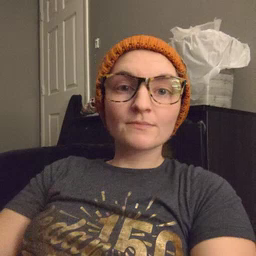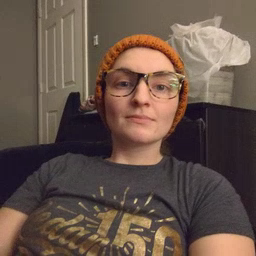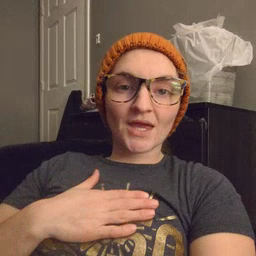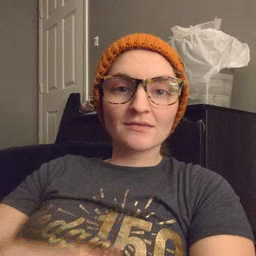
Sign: minemy